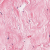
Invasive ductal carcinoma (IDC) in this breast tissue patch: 0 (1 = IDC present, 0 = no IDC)